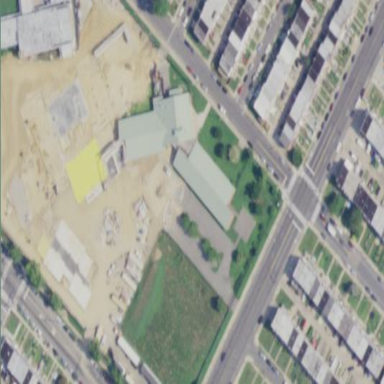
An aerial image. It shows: School building.